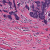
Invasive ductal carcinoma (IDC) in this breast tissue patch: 0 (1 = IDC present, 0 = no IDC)